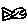
Label: fish